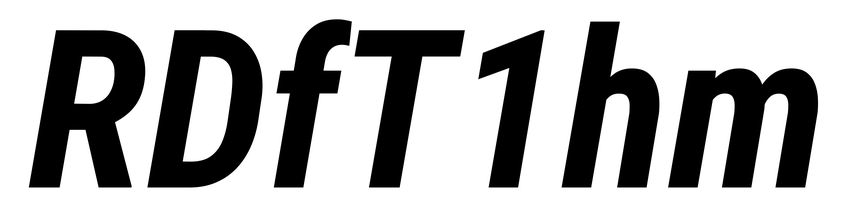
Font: Roboto-Italic_Condensed_Bold_Italic